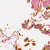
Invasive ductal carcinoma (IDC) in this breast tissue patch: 0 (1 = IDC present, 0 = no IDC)